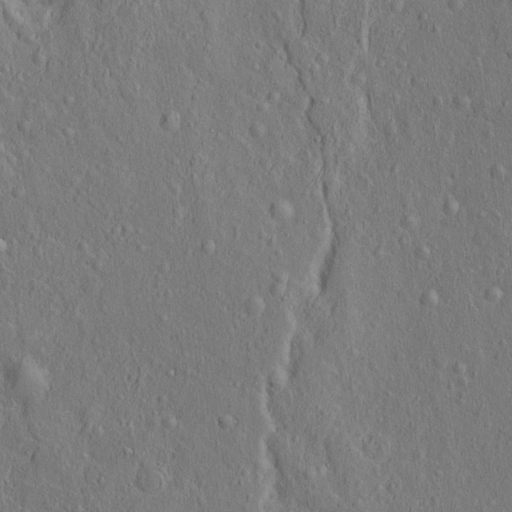
Classes present: Background, Cone